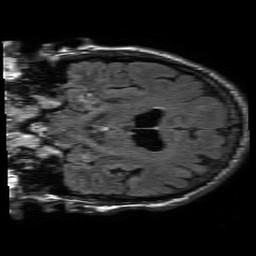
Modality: FLAIR
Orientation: coronal
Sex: male
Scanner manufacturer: philips
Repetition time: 11 s
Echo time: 0.125 s